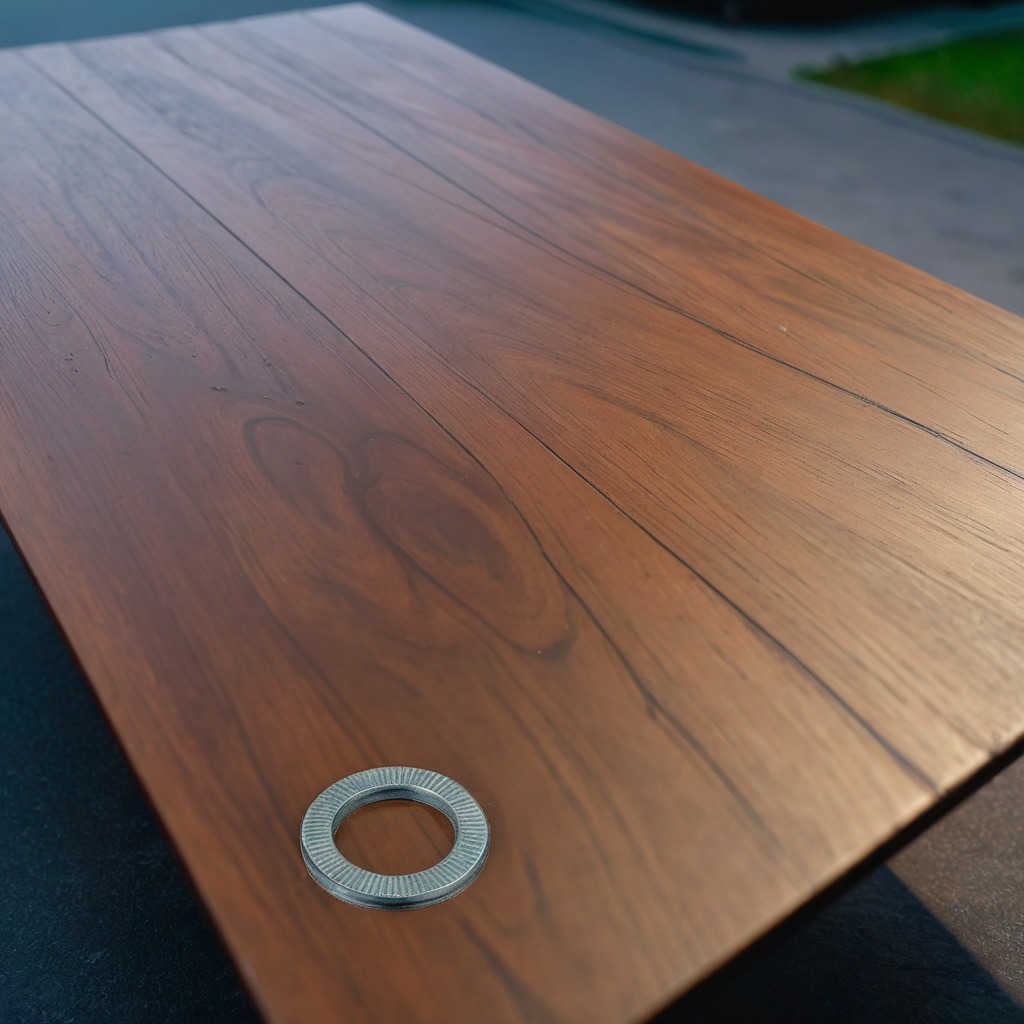
A flat metal washer lies on the table in the small garage.